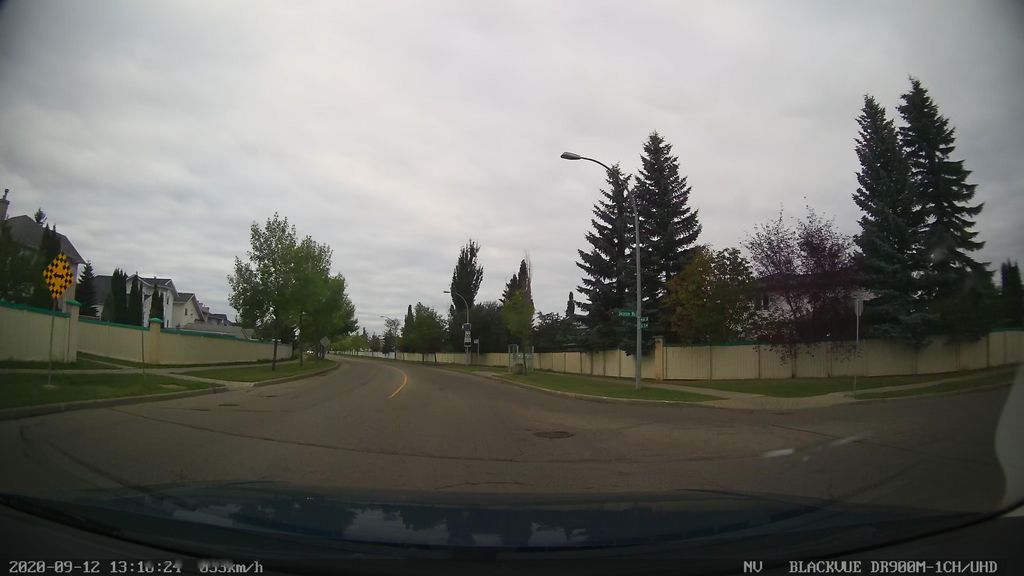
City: edmonton